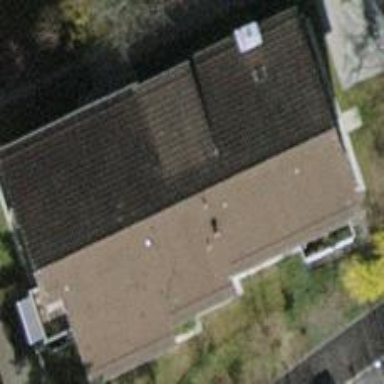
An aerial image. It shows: Building with tiled roof.